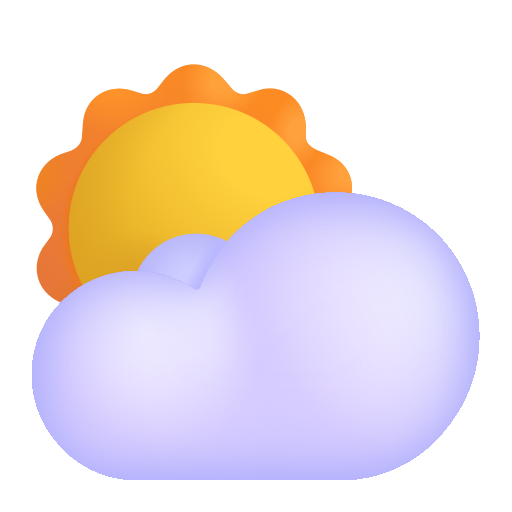
sun behind cloud color